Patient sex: F
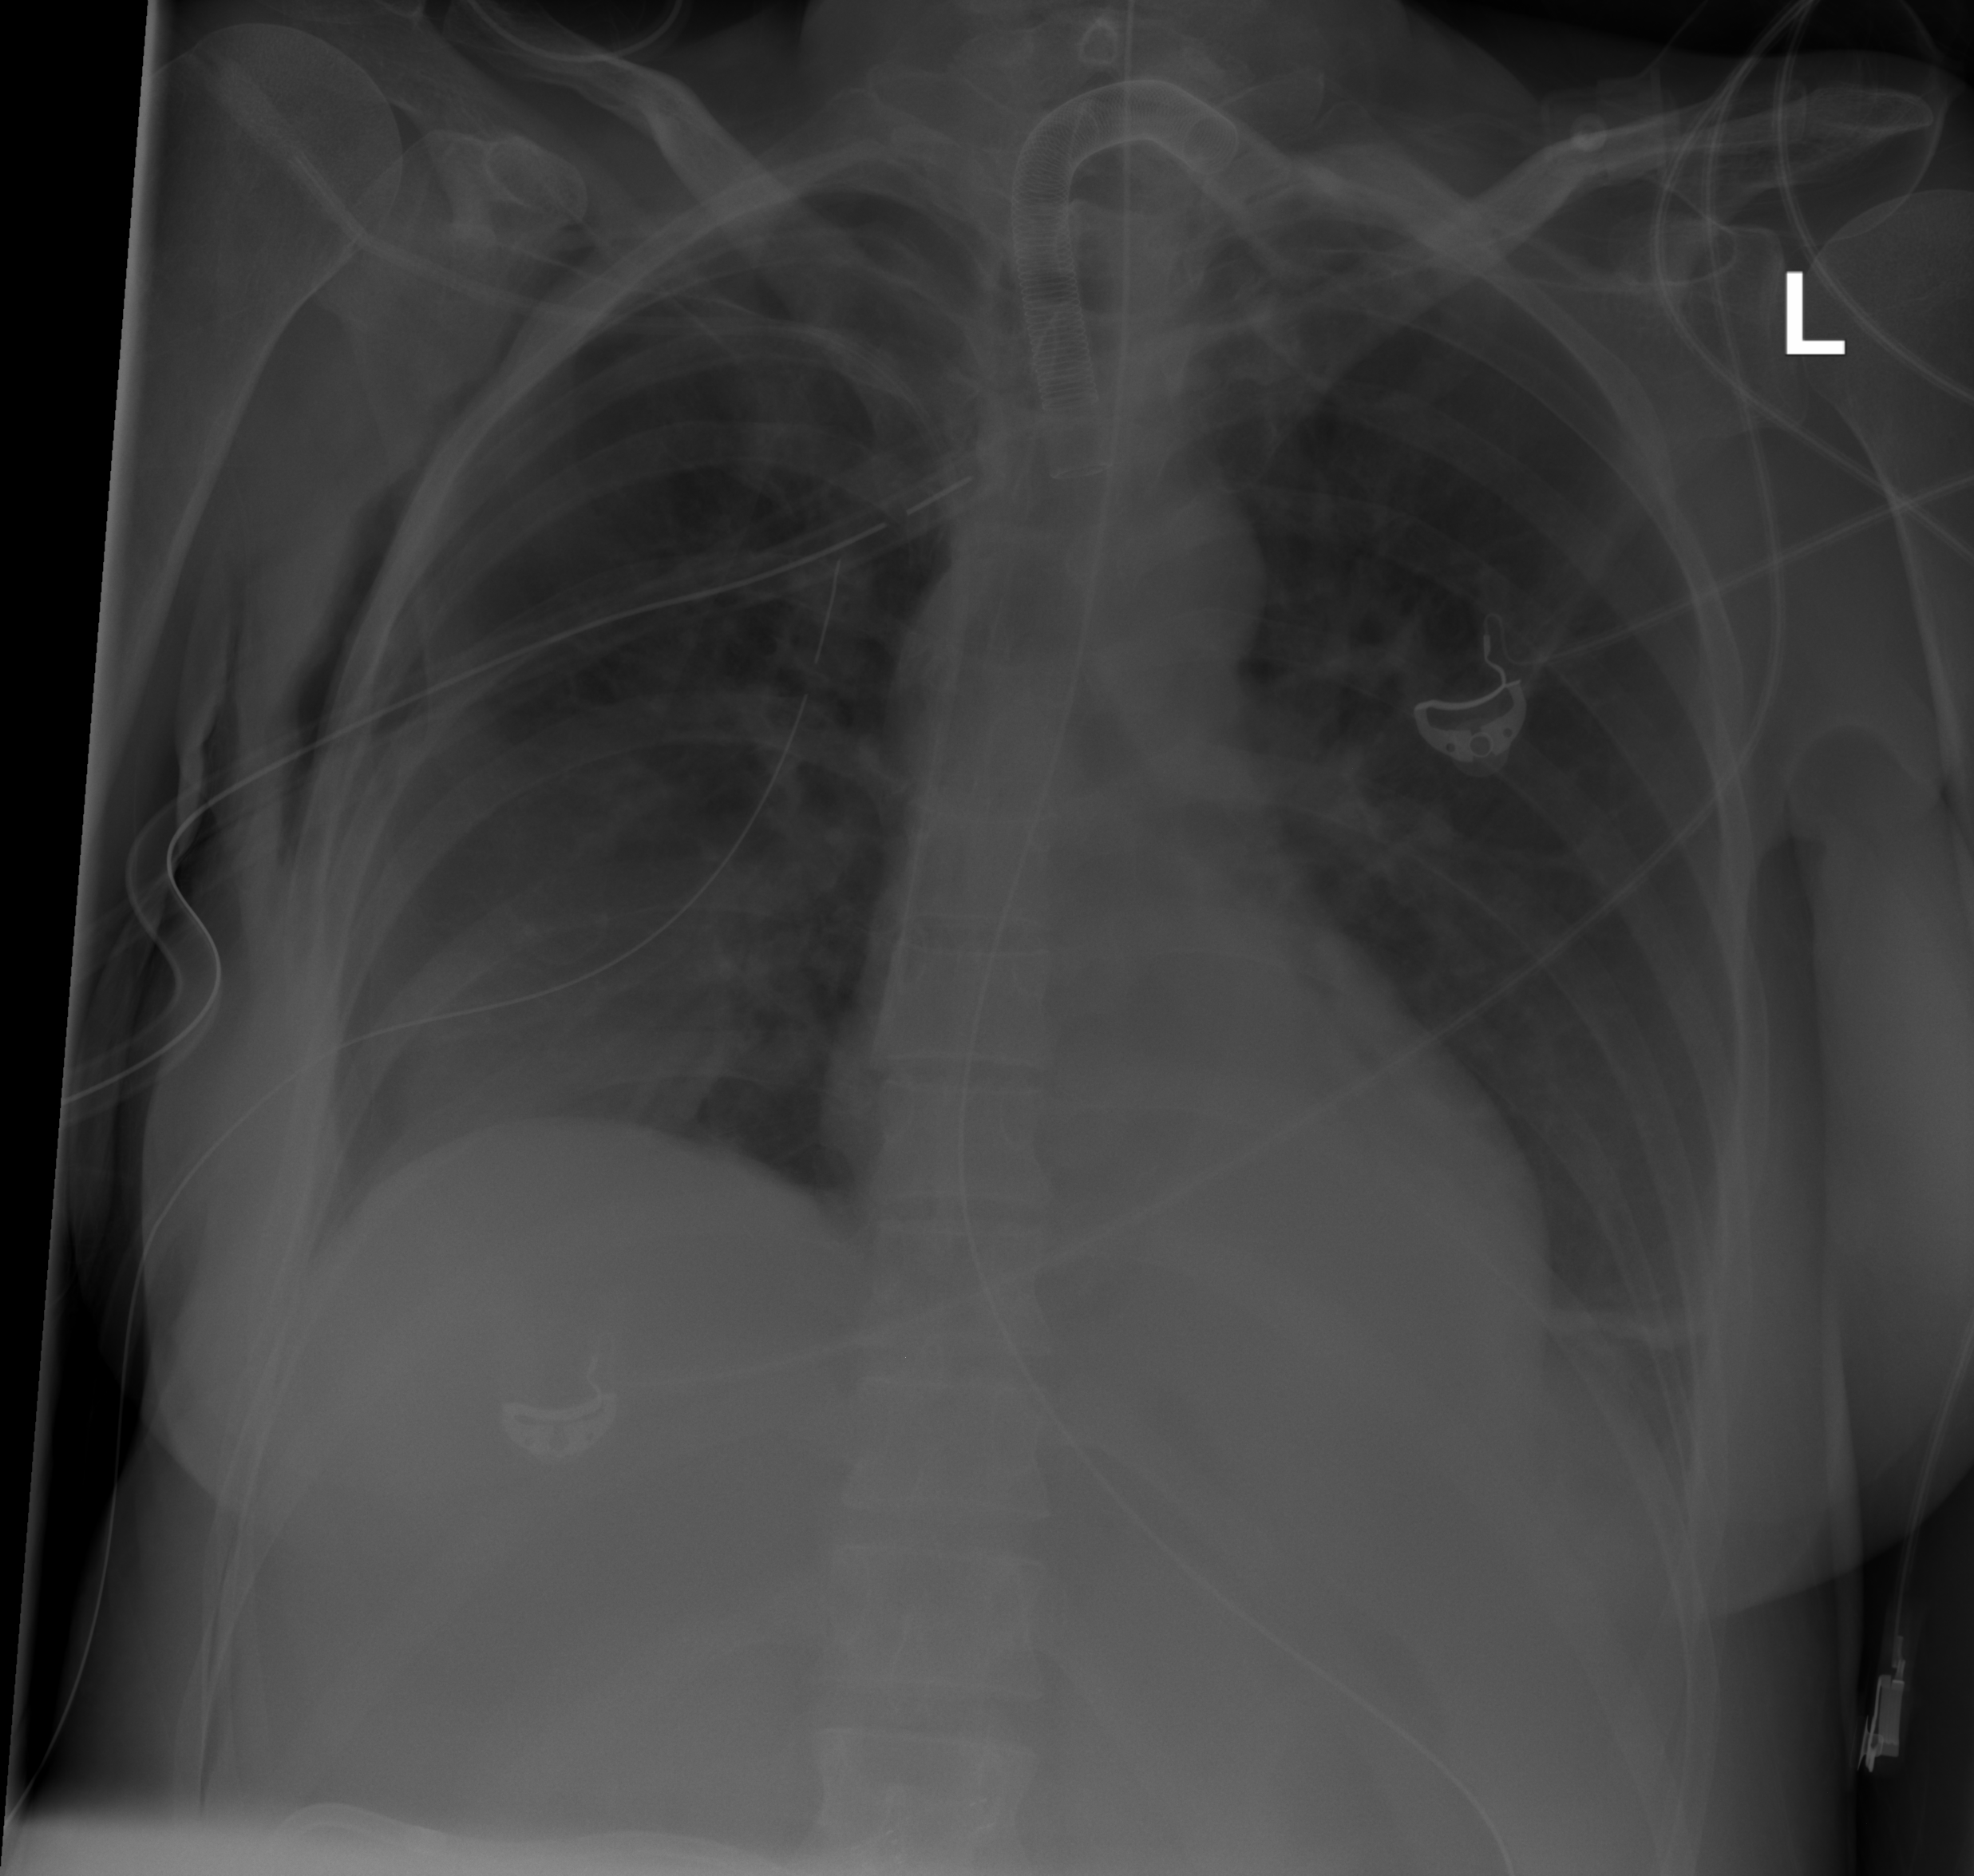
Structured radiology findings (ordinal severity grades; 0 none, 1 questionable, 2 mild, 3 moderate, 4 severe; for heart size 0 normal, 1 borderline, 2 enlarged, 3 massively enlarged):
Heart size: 0
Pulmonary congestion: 0
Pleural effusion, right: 1
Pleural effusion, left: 2
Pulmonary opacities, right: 0
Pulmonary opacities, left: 0
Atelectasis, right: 0
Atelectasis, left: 2